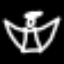
Label: angel